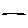
Label: line